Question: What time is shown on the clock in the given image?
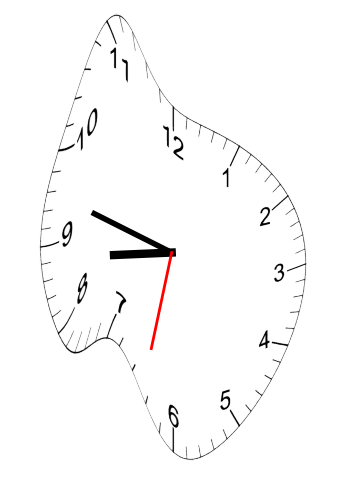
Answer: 08:47:32